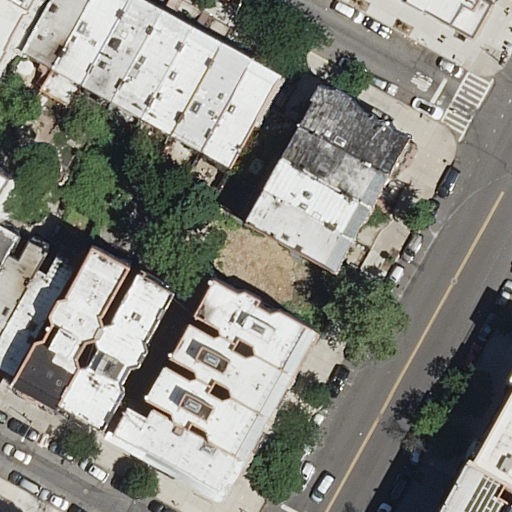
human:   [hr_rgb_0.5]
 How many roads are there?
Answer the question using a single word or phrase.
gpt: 7

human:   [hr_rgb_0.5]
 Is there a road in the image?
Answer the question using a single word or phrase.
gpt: yes

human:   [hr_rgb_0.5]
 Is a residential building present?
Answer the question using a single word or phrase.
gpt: yes

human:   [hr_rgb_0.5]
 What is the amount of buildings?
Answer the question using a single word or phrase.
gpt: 24

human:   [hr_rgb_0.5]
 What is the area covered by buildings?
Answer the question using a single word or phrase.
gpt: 3725m2

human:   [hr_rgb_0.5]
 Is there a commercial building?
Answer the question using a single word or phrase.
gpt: no

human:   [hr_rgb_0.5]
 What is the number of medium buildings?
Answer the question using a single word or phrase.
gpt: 16

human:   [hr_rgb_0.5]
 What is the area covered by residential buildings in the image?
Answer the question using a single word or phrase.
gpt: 3725m2

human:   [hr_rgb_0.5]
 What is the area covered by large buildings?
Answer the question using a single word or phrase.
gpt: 649m2

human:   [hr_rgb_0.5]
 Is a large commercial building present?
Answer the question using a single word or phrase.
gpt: no

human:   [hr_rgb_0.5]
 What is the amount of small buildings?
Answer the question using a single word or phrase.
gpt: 7

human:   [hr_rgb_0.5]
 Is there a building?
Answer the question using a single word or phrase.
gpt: yes

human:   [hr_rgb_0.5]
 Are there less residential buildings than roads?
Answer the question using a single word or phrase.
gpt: no

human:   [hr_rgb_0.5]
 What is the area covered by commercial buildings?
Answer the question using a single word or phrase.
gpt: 0m2

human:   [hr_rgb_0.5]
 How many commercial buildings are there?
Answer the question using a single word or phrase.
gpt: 0

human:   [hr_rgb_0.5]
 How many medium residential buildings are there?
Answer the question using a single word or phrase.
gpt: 16

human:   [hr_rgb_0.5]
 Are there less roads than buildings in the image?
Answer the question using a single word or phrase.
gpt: yes

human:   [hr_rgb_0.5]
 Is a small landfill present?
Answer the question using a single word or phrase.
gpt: no

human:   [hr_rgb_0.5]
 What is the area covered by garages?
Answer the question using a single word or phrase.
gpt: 0m2

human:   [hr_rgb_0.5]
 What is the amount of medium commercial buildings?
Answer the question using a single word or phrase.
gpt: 0

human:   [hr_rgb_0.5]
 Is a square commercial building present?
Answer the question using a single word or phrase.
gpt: no

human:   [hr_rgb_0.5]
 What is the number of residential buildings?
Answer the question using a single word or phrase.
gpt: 24

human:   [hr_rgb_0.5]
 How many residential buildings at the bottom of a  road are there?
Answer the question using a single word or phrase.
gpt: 16

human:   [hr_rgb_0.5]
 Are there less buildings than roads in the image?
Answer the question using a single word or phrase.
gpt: no

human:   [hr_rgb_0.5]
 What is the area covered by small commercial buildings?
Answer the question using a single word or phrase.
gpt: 0m2

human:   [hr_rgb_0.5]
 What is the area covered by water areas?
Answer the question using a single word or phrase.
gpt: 0m2

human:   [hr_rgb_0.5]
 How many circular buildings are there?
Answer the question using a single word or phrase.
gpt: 0

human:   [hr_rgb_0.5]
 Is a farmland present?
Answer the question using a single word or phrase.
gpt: no

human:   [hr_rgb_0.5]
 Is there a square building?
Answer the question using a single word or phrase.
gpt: no

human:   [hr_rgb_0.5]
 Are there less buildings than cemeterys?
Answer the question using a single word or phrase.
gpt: no

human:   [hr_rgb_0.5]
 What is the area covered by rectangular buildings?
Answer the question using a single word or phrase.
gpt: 1113m2

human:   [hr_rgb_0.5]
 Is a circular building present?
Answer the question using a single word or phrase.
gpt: no

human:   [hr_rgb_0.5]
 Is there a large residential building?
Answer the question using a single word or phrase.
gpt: yes

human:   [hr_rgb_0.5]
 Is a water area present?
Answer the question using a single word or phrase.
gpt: no

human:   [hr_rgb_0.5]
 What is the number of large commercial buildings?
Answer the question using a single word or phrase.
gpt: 0

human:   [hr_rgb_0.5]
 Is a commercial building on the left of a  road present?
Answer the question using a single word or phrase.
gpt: no

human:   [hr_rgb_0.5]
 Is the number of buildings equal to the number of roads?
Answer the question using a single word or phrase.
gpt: no

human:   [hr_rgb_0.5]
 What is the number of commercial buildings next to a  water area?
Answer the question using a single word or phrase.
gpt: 0

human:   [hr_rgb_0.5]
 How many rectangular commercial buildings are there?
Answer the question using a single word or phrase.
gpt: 0

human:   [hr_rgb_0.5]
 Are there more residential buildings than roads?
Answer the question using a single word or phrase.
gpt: yes

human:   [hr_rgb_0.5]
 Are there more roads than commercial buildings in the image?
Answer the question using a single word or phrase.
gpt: yes

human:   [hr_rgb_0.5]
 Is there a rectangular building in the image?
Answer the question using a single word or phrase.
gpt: yes

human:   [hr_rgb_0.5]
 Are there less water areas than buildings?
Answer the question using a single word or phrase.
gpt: yes

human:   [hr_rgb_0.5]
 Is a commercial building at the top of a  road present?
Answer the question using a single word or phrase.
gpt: no

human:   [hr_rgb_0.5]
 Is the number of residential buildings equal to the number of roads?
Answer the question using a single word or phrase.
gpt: no

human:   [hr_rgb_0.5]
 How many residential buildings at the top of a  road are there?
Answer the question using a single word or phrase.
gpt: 21

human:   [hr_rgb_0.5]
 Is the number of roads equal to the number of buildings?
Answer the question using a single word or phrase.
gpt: no

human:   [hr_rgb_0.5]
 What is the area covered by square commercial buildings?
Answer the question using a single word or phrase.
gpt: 0m2

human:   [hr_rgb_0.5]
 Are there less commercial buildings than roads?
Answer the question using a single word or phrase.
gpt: yes

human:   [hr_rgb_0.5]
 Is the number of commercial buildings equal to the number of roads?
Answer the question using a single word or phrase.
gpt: no

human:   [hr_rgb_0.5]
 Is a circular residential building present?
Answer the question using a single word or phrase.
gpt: no

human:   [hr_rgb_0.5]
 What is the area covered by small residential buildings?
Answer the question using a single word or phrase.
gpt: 165m2

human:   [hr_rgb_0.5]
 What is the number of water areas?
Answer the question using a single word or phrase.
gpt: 0

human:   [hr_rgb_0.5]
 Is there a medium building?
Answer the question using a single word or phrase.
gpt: yes

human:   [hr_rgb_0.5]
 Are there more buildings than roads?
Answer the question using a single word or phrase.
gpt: yes

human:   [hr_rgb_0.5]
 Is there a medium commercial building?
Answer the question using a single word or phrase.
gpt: no

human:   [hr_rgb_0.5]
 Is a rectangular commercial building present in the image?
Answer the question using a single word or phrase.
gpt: no

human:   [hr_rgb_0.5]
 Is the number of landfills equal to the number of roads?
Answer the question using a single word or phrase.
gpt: no

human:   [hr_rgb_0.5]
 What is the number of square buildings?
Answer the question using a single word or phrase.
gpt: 0

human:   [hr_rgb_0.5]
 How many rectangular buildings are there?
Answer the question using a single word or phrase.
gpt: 13

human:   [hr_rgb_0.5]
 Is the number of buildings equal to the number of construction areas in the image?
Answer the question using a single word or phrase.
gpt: no

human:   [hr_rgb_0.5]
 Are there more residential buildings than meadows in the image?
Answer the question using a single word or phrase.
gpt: yes

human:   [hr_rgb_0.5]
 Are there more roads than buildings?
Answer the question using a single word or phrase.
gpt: no

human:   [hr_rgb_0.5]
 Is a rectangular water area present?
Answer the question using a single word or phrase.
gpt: no